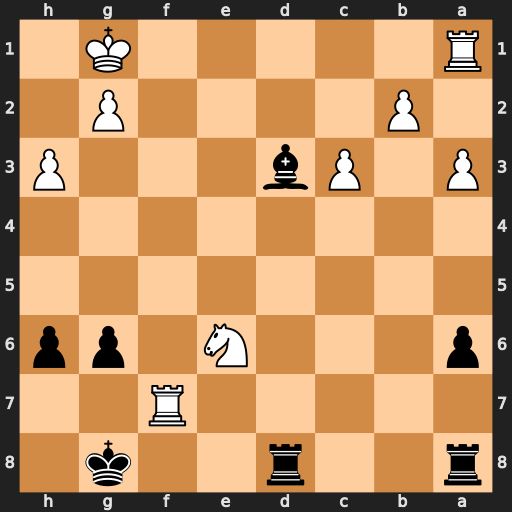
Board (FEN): r2r2k1/5R2/p3N1pp/8/8/P1Pb3P/1P4P1/R5K1
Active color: b
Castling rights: -
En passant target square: -
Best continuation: Kxf7 Nxd8+ Rxd8